Question: I have an issue where my C# code wasn't able to change a hex value in the 13th position.

This is C# my code:
'''
private void button1_Click(object sender, EventArgs e)
{
OpenFileDialog openFileDialog = new OpenFileDialog();
if (openFileDialog.ShowDialog() == System.Windows.Forms.DialogResult.OK)
{
string fileName = openFileDialog.FileName;
textBox1.Text = fileName;
}
}
private void button2_Click(object sender, EventArgs e)
{
string fileName = textBox1.Text;
using (var stream = new FileStream(fileName, FileMode.Open, FileAccess.ReadWrite))
{
stream.Position = 13;
stream.WriteByte(0x00);
}
}
'''
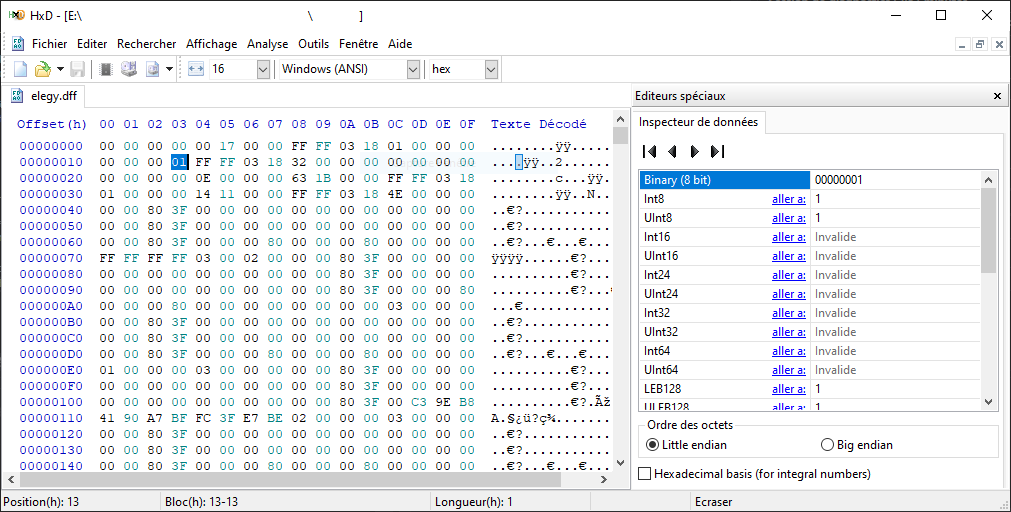
Answer: you have 'stream.Position = 13;' (13 is in decimal)
Your picture is pointing to 13 hex (19 in decimal) so you'll need
'stream.Position = 0x13'